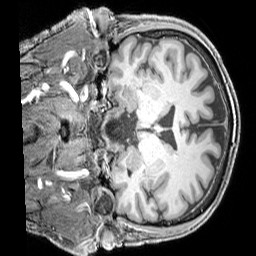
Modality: T1w
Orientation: coronal
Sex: male
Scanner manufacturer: siemens
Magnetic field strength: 3 T
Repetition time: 2.3 s
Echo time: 0.00226 s